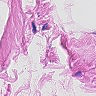
Metastatic tissue present: no